Aerial crown-view tile of a tropical tree (Barro Colorado Island, Panama), acquired 20241216:
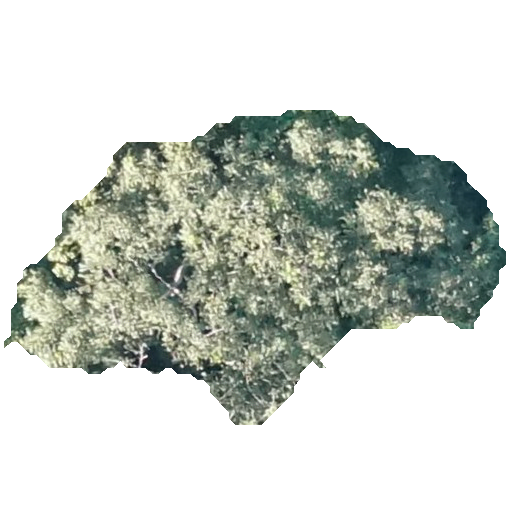
Species: Spondias radlkoferi
GBIF accepted scientific name: Spondias radlkoferi
Crown area: 141.186 m²